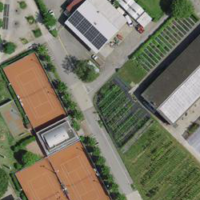
EUNIS habitat code: 55
Species observed at this site:
Leycesteria formosa
Anas platyrhynchos
Phoenicurus ochruros
Urtica dioica
Fringilla coelebs
Strix aluco
Turdus merula